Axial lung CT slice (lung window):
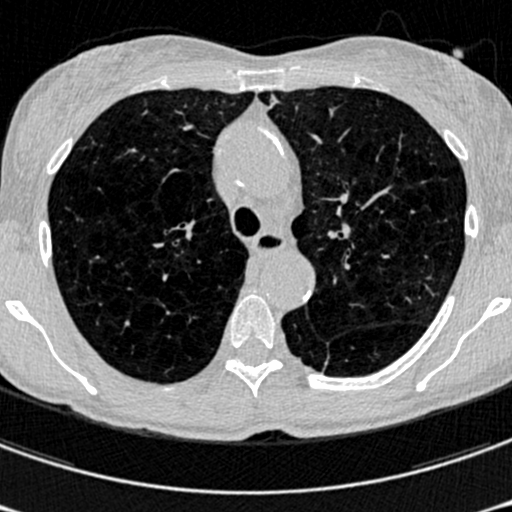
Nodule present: no